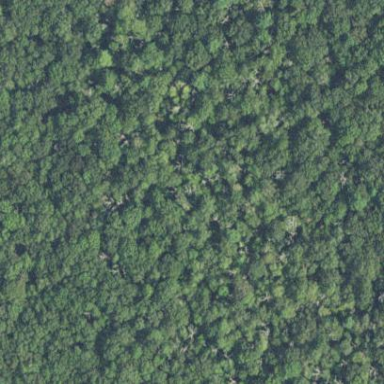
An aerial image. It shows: Mixed leaf woodland.